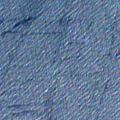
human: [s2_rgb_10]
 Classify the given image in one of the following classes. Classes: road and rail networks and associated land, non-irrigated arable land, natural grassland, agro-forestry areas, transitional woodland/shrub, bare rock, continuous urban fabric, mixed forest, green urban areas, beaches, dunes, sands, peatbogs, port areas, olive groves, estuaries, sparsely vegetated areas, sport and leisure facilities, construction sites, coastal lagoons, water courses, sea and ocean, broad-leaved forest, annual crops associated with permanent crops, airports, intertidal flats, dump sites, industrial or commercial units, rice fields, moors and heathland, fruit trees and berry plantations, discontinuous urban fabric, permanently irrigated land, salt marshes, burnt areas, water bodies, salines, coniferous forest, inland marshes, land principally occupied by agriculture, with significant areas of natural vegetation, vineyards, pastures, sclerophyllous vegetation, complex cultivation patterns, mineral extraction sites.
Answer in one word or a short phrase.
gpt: sea and ocean